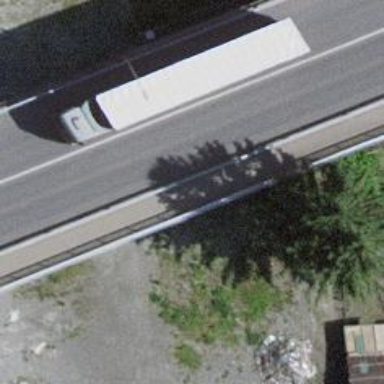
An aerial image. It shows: Asphalt road on primary highway bridge with busway.